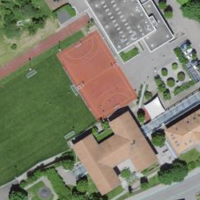
EUNIS habitat code: 54
Species observed at this site:
Euonymus europaeus